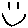
Label: smiley face